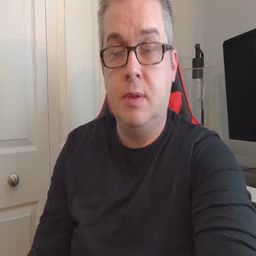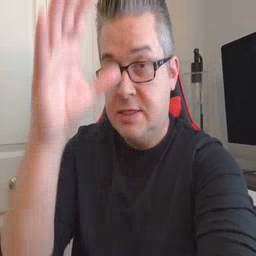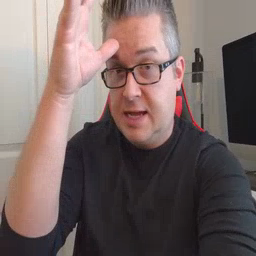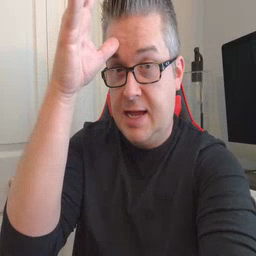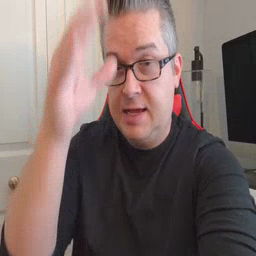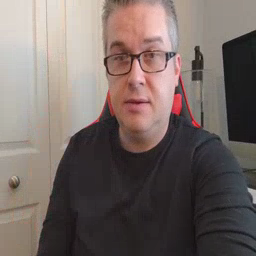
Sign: dad